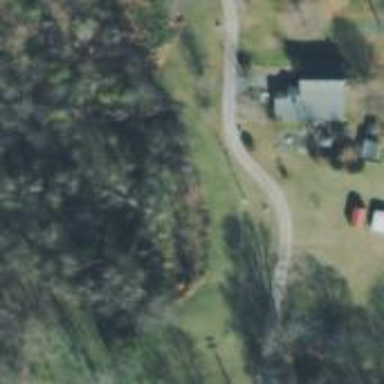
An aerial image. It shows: Residential road.